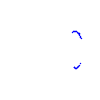
Particle: proton